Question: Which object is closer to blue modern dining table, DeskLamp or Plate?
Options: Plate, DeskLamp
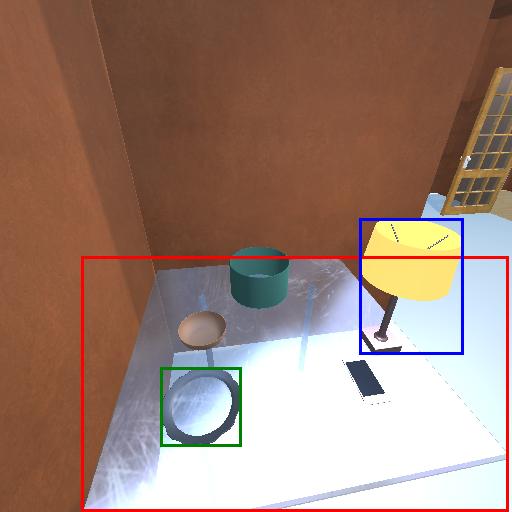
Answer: Plate